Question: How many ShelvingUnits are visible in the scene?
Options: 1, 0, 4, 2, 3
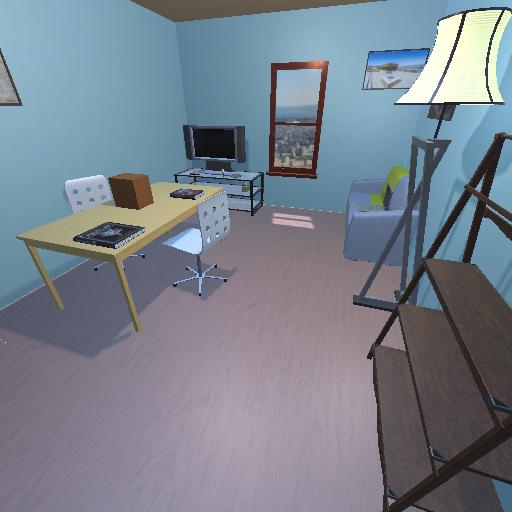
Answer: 1